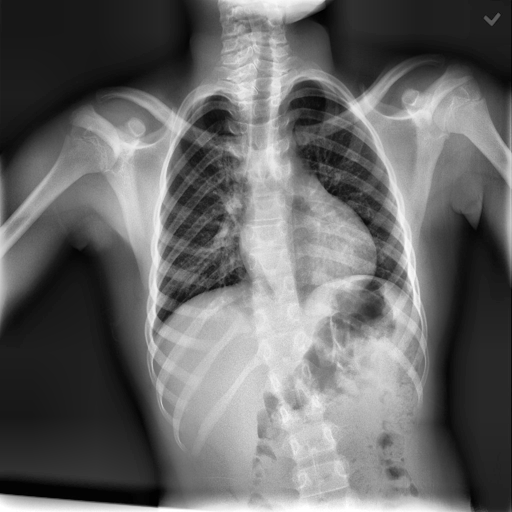
Finding: NORMAL